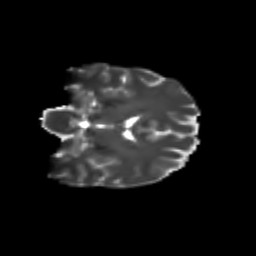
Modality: T2w
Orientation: coronal
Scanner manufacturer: siemens
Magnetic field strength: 3 T
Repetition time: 9.2 s
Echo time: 0.084 s